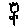
Label: flower